Interaction volume radius: 10 \u00c5
Interaction volume height: 20 \u00c5
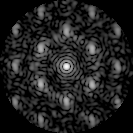
Disorder parameter: 0.5383